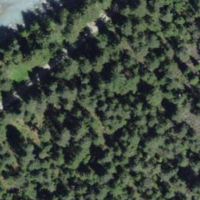
EUNIS habitat code: 43
Species observed at this site:
Vicia sepium
Cypripedium calceolus